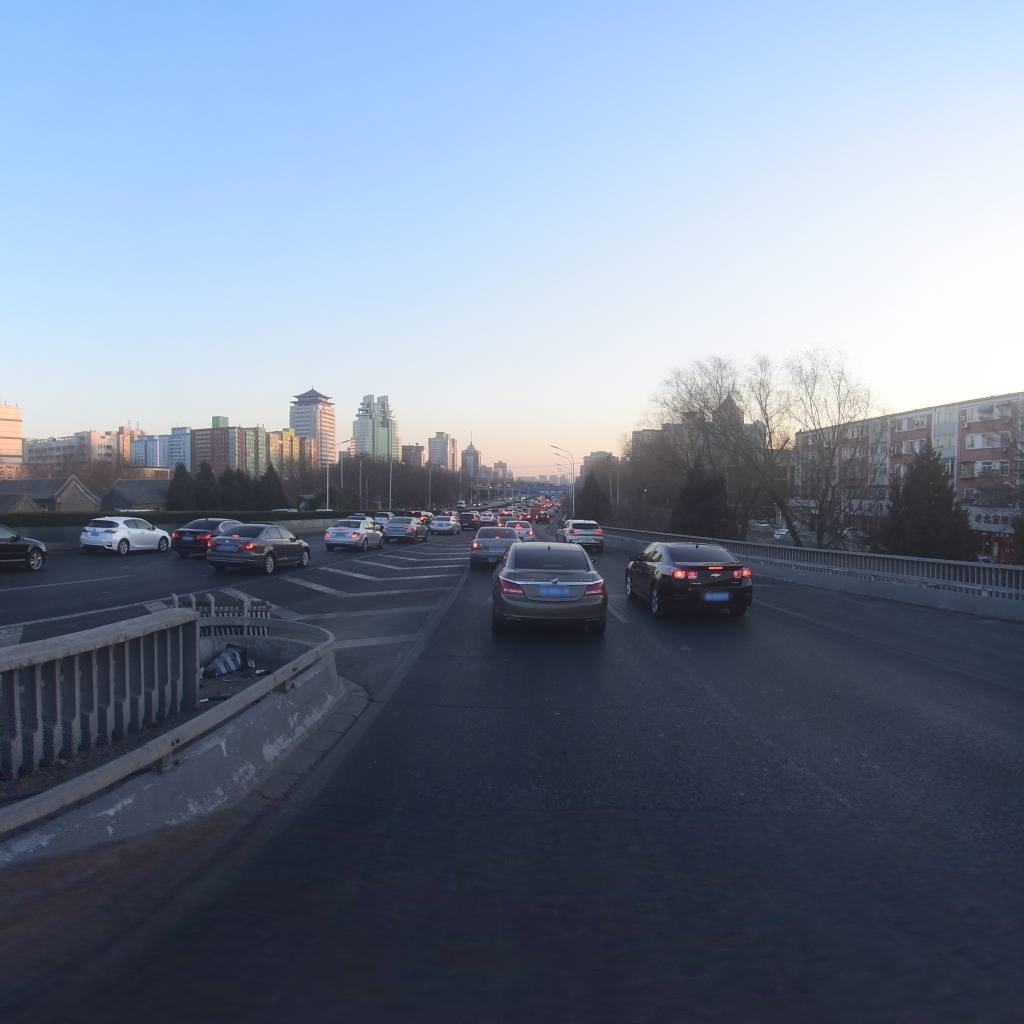
Region: Xicheng
Road damage annotations: transverse crack